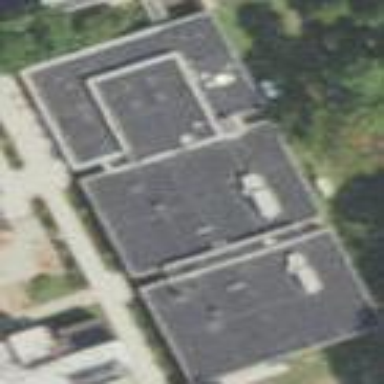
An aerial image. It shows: College building.